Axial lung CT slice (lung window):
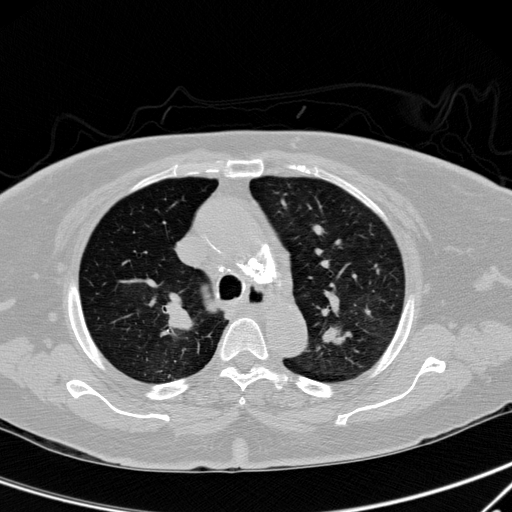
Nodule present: no